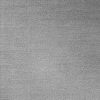
Atmospheric dust classification: dusty